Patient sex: M
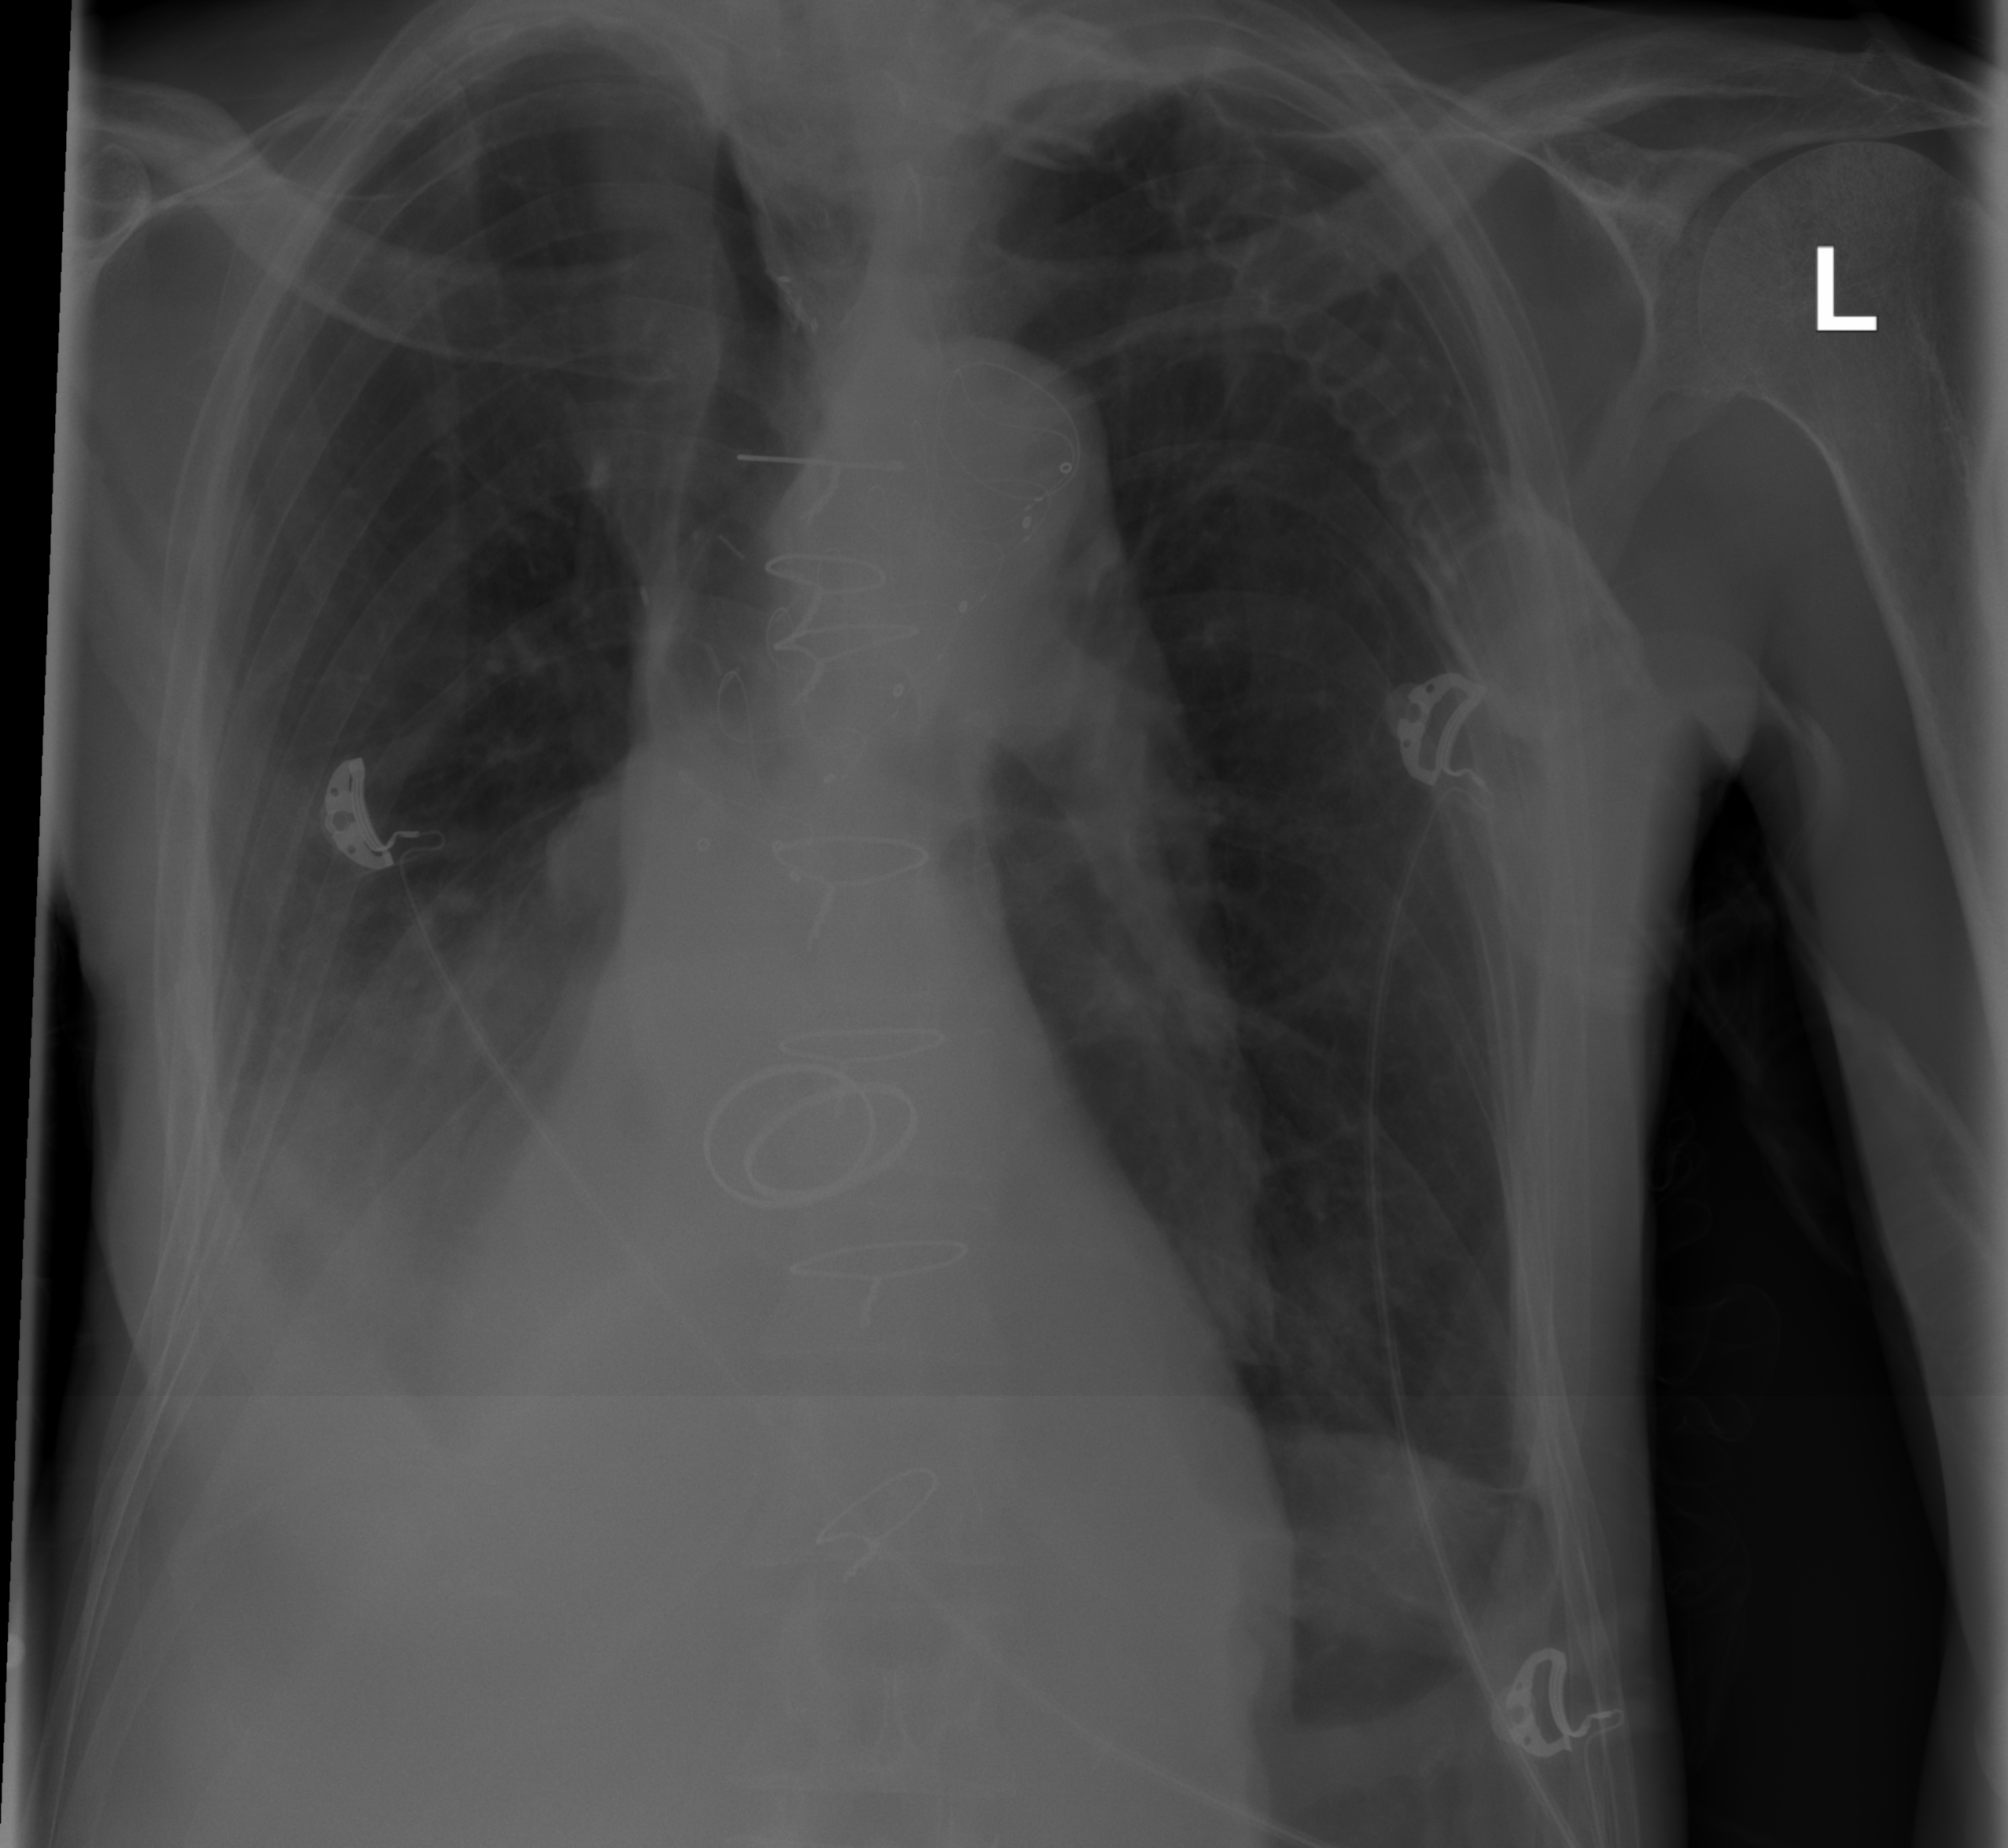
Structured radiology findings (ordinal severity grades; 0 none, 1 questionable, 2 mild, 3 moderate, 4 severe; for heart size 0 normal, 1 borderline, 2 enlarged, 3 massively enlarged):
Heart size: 0
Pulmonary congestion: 1
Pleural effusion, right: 3
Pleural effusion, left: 0
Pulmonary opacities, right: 0
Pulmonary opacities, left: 0
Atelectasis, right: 2
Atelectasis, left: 2